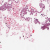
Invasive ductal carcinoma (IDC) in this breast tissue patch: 0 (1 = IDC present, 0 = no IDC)